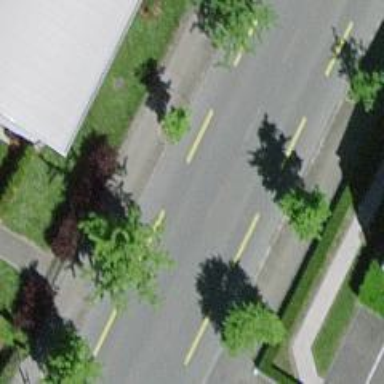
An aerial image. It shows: Beautiful avenue lined with broadleaved trees.